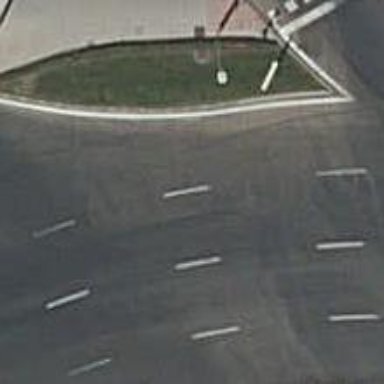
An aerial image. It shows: Primary highway with asphalt surface leading to roundabout.